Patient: sex M, age 57
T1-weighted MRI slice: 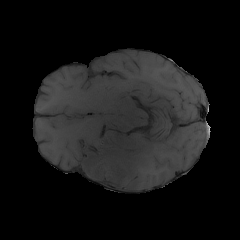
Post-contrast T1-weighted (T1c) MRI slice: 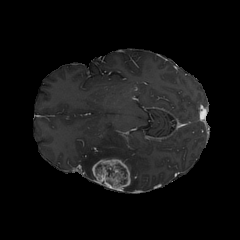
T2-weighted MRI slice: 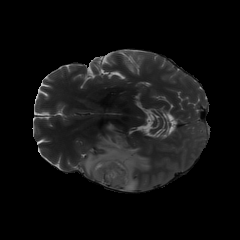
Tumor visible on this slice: yes
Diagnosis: Glioblastoma, IDH-wildtype
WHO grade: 4